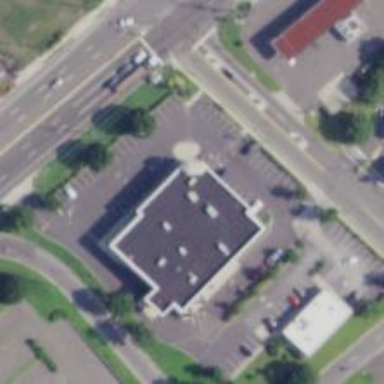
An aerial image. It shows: Pharmacy providing healthcare services.